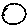
Label: circle